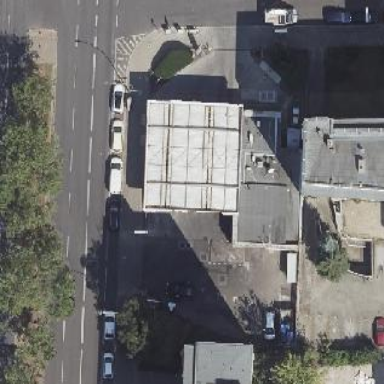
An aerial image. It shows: Flat roof building.